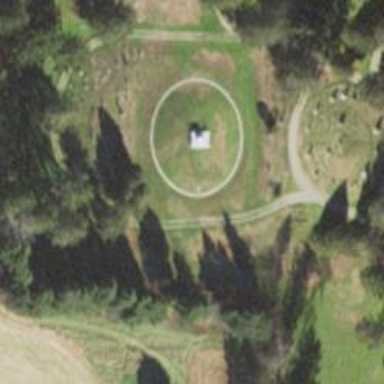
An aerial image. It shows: Memorial site with historic significance.